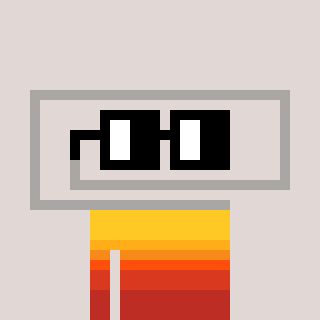
a pixel art character with square black glasses, a paperclip-shaped head and a grayscale-colored body on a warm background